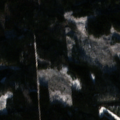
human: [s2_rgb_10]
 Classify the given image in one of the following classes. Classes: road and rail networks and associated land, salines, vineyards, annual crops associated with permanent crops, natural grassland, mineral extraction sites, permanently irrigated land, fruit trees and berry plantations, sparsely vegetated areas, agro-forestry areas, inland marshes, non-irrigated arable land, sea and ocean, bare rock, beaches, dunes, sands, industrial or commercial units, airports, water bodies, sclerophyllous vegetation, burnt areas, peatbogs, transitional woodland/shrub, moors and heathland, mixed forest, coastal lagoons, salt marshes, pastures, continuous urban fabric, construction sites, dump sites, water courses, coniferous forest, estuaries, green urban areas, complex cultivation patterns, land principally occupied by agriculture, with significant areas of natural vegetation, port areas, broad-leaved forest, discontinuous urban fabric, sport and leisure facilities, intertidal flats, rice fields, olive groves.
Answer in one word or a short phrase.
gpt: coniferous forest, transitional woodland/shrub